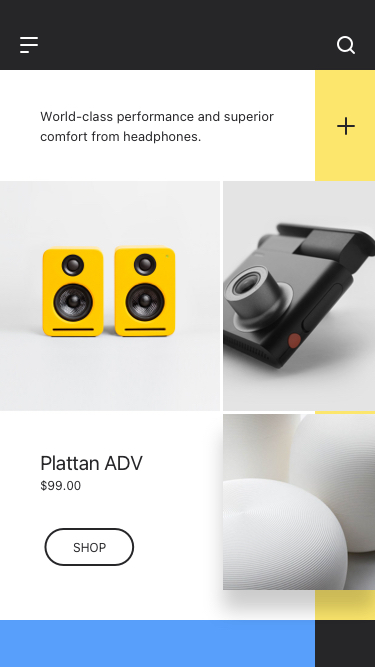
Text in this UI design:
World-class performance and superior comfort from headphones.
$99.00
Plattan ADV